Field crop: maize
Growth stage: 1
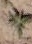
Species: atriplex